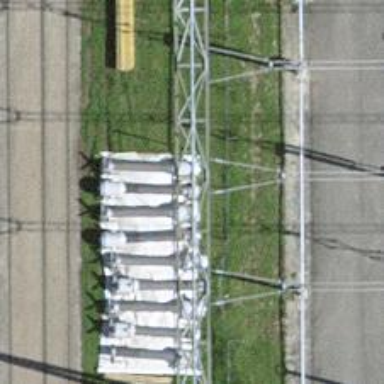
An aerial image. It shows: Insulator used in power systems.